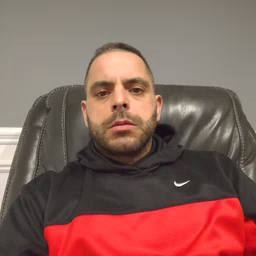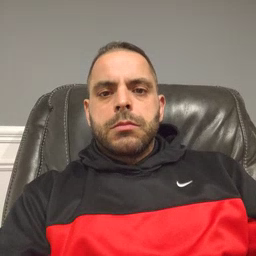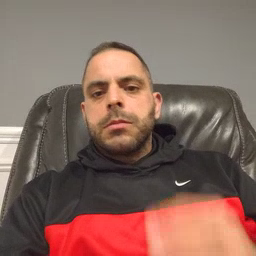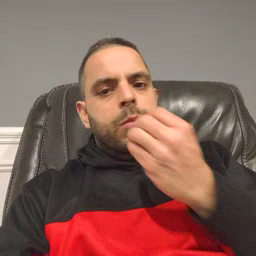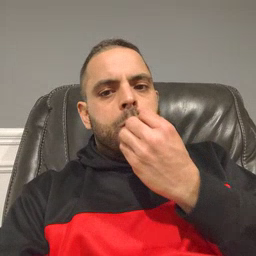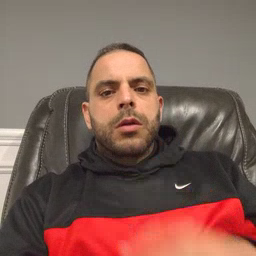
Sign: kiss